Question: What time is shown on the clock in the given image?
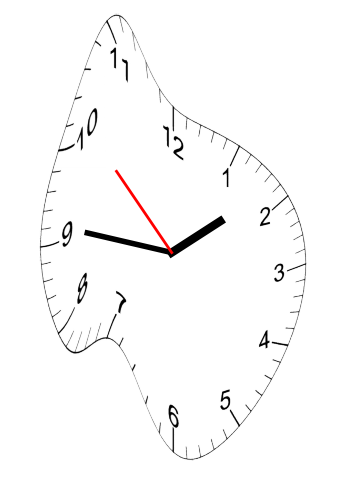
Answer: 01:45:52